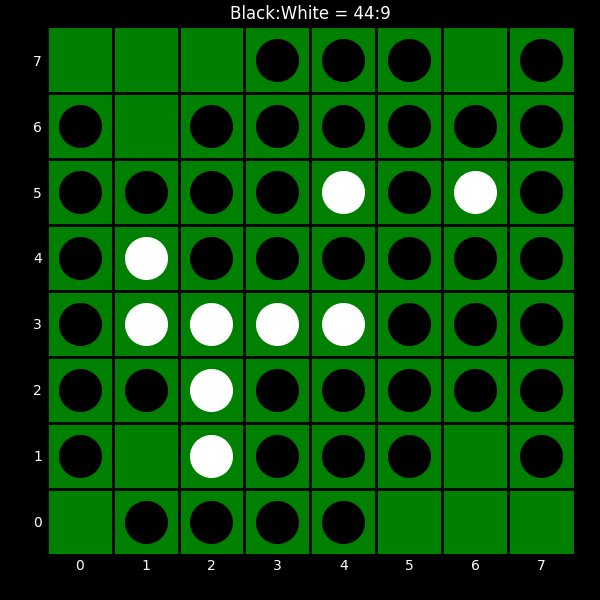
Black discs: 44
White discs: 9